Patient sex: F
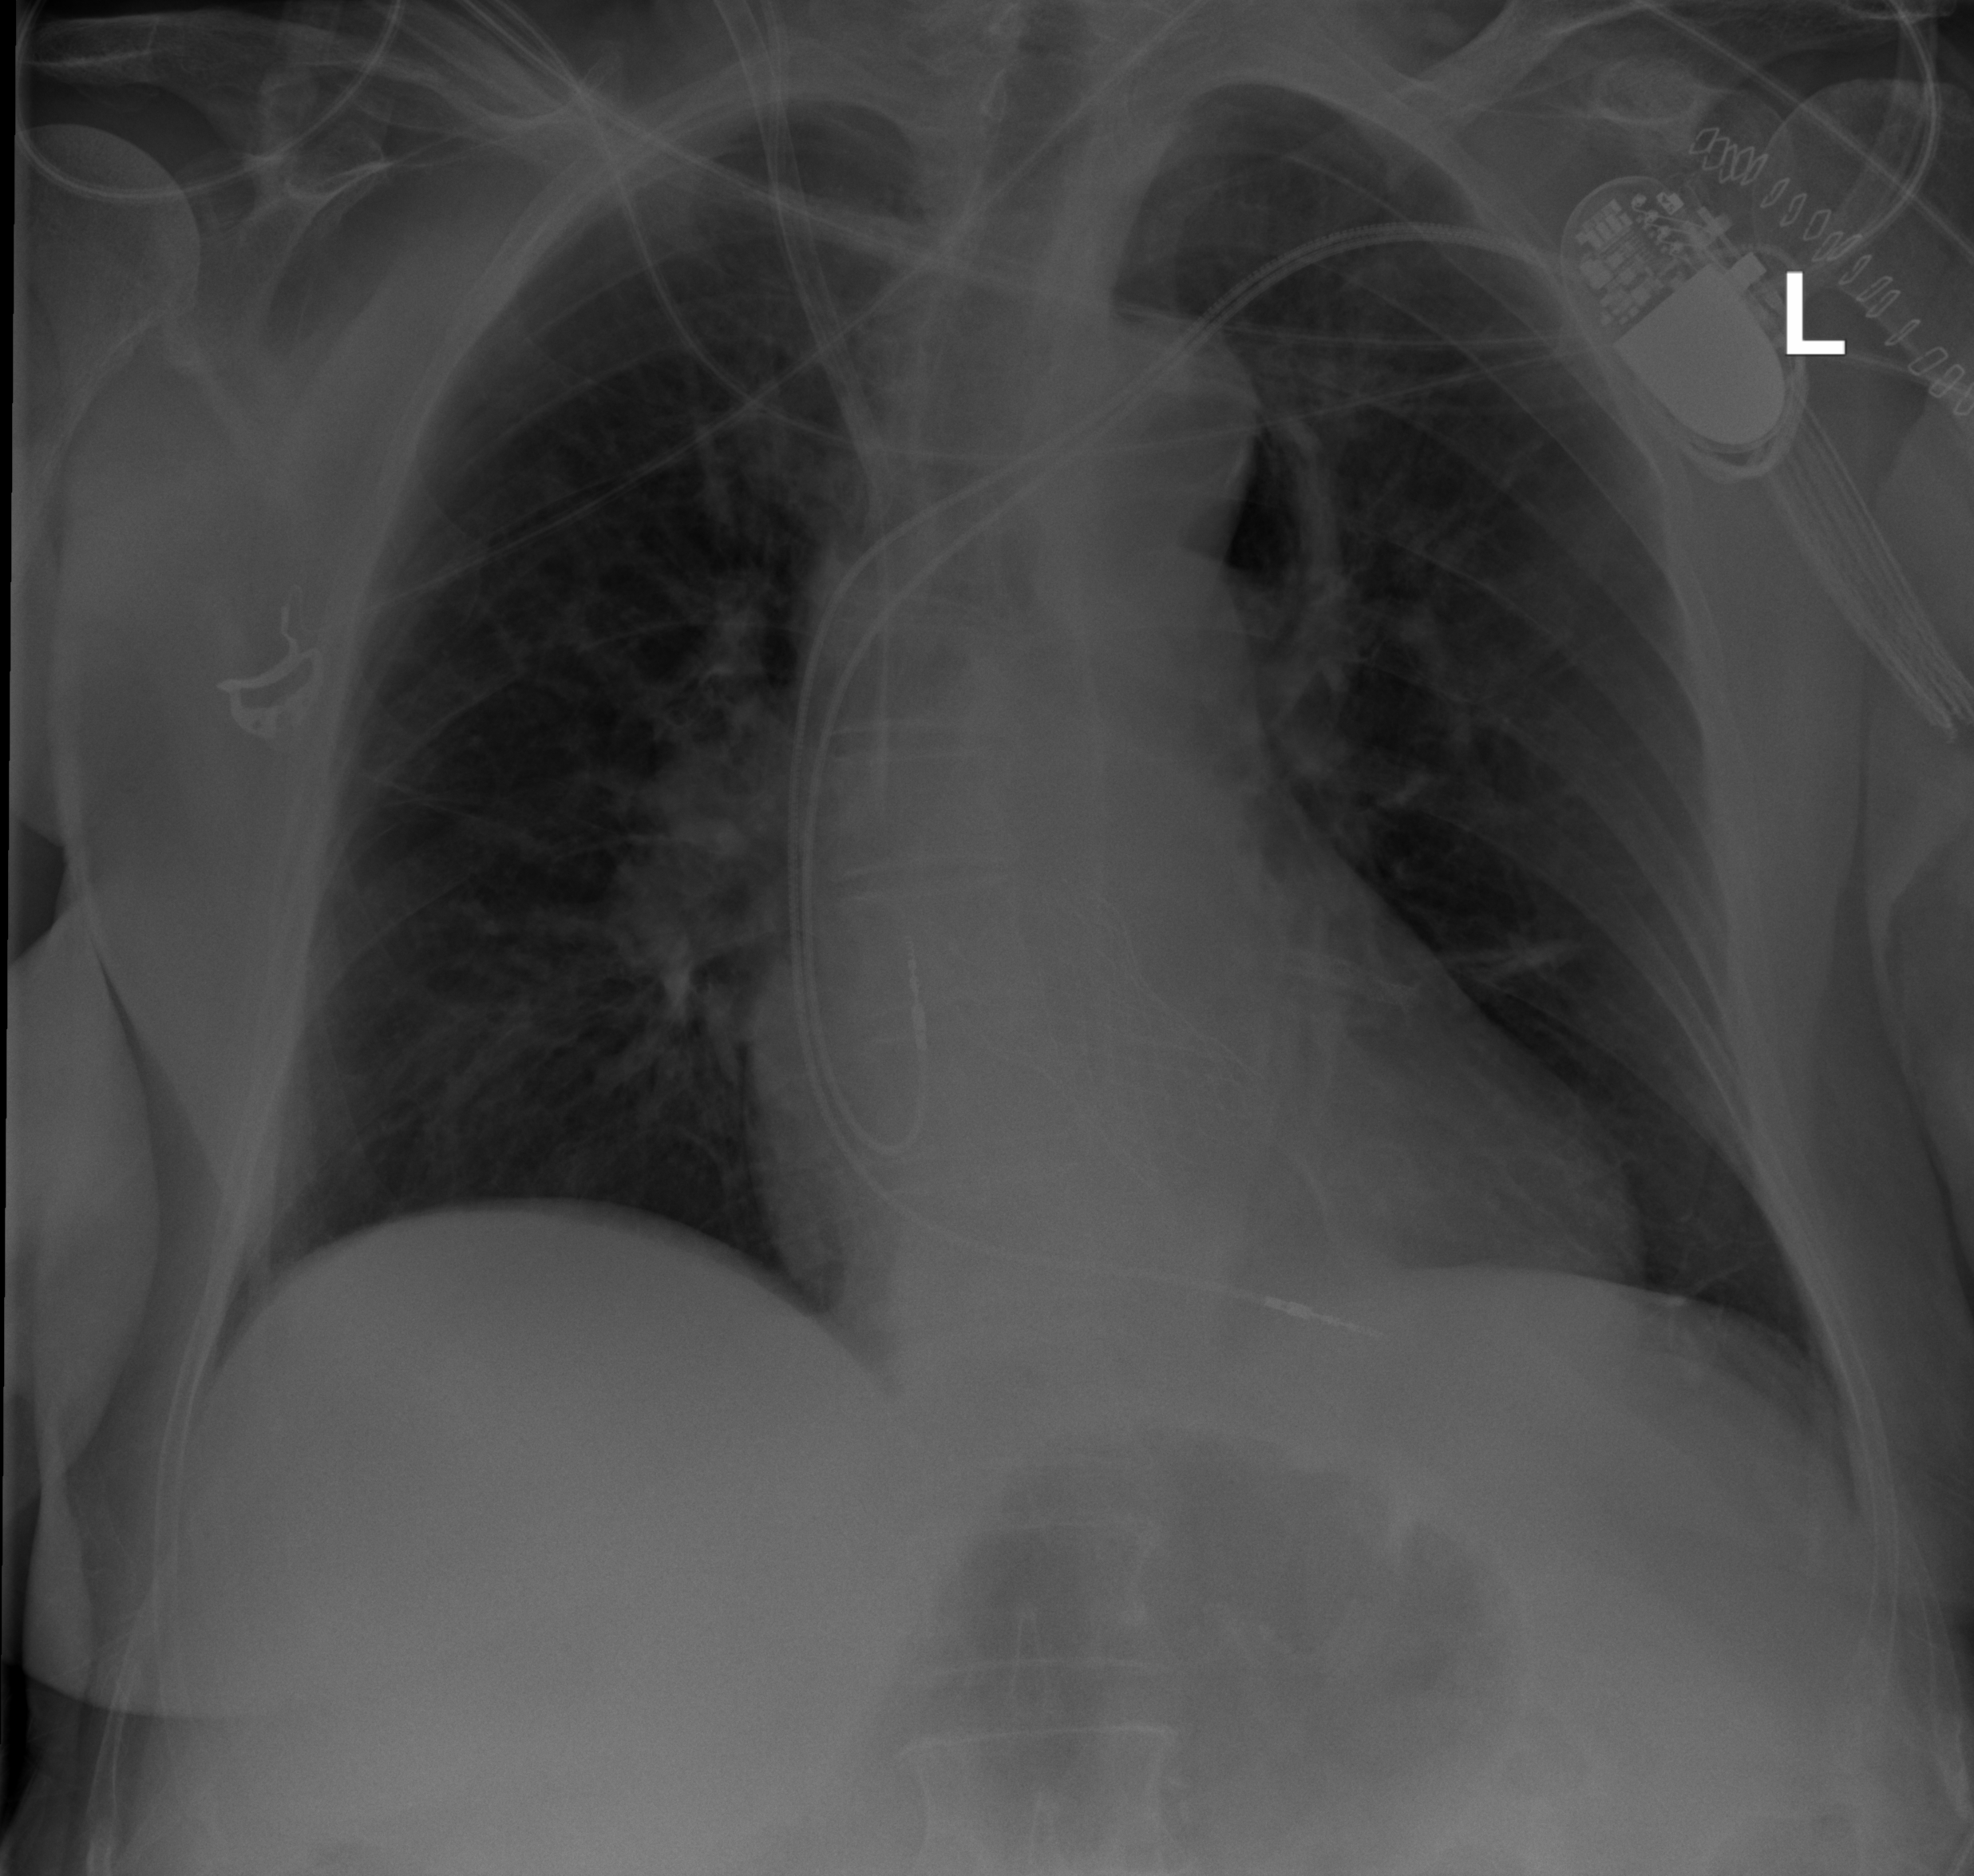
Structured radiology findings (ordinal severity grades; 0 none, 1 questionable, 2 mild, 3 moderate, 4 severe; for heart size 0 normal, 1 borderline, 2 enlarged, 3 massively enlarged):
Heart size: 0
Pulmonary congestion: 2
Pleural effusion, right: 0
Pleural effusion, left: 0
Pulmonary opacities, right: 0
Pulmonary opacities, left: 0
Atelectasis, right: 0
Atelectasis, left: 2